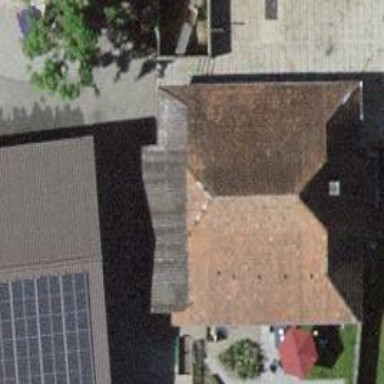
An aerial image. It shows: Rural barn.